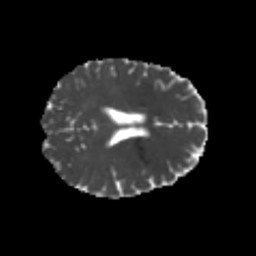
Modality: MD
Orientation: axial
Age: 21
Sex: female
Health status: healthy
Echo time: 0.074 s